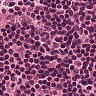
Metastatic tissue present: no